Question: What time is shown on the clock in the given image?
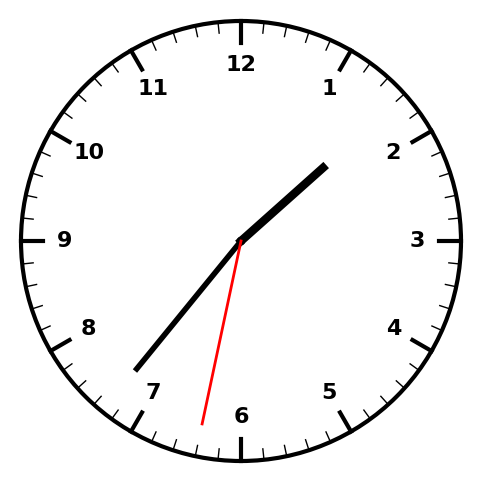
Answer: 01:36:32